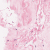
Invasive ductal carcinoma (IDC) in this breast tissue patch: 0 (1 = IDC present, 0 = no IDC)